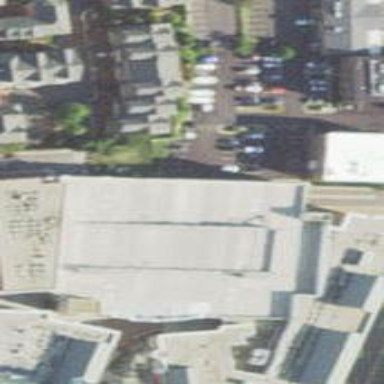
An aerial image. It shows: Multi-storey parking building.